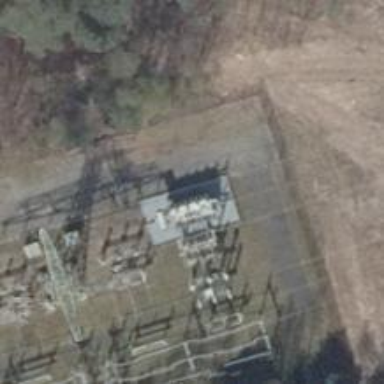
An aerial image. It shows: Three cables of power line.